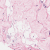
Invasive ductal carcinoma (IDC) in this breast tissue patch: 0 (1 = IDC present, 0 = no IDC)